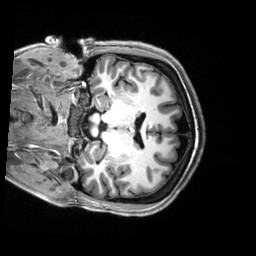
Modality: T1w
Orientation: coronal
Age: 22
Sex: female
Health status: healthy
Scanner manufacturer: siemens
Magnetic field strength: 3 T
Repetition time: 2.5 s
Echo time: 0.00222 s